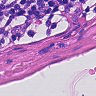
Metastatic tissue present: no